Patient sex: F
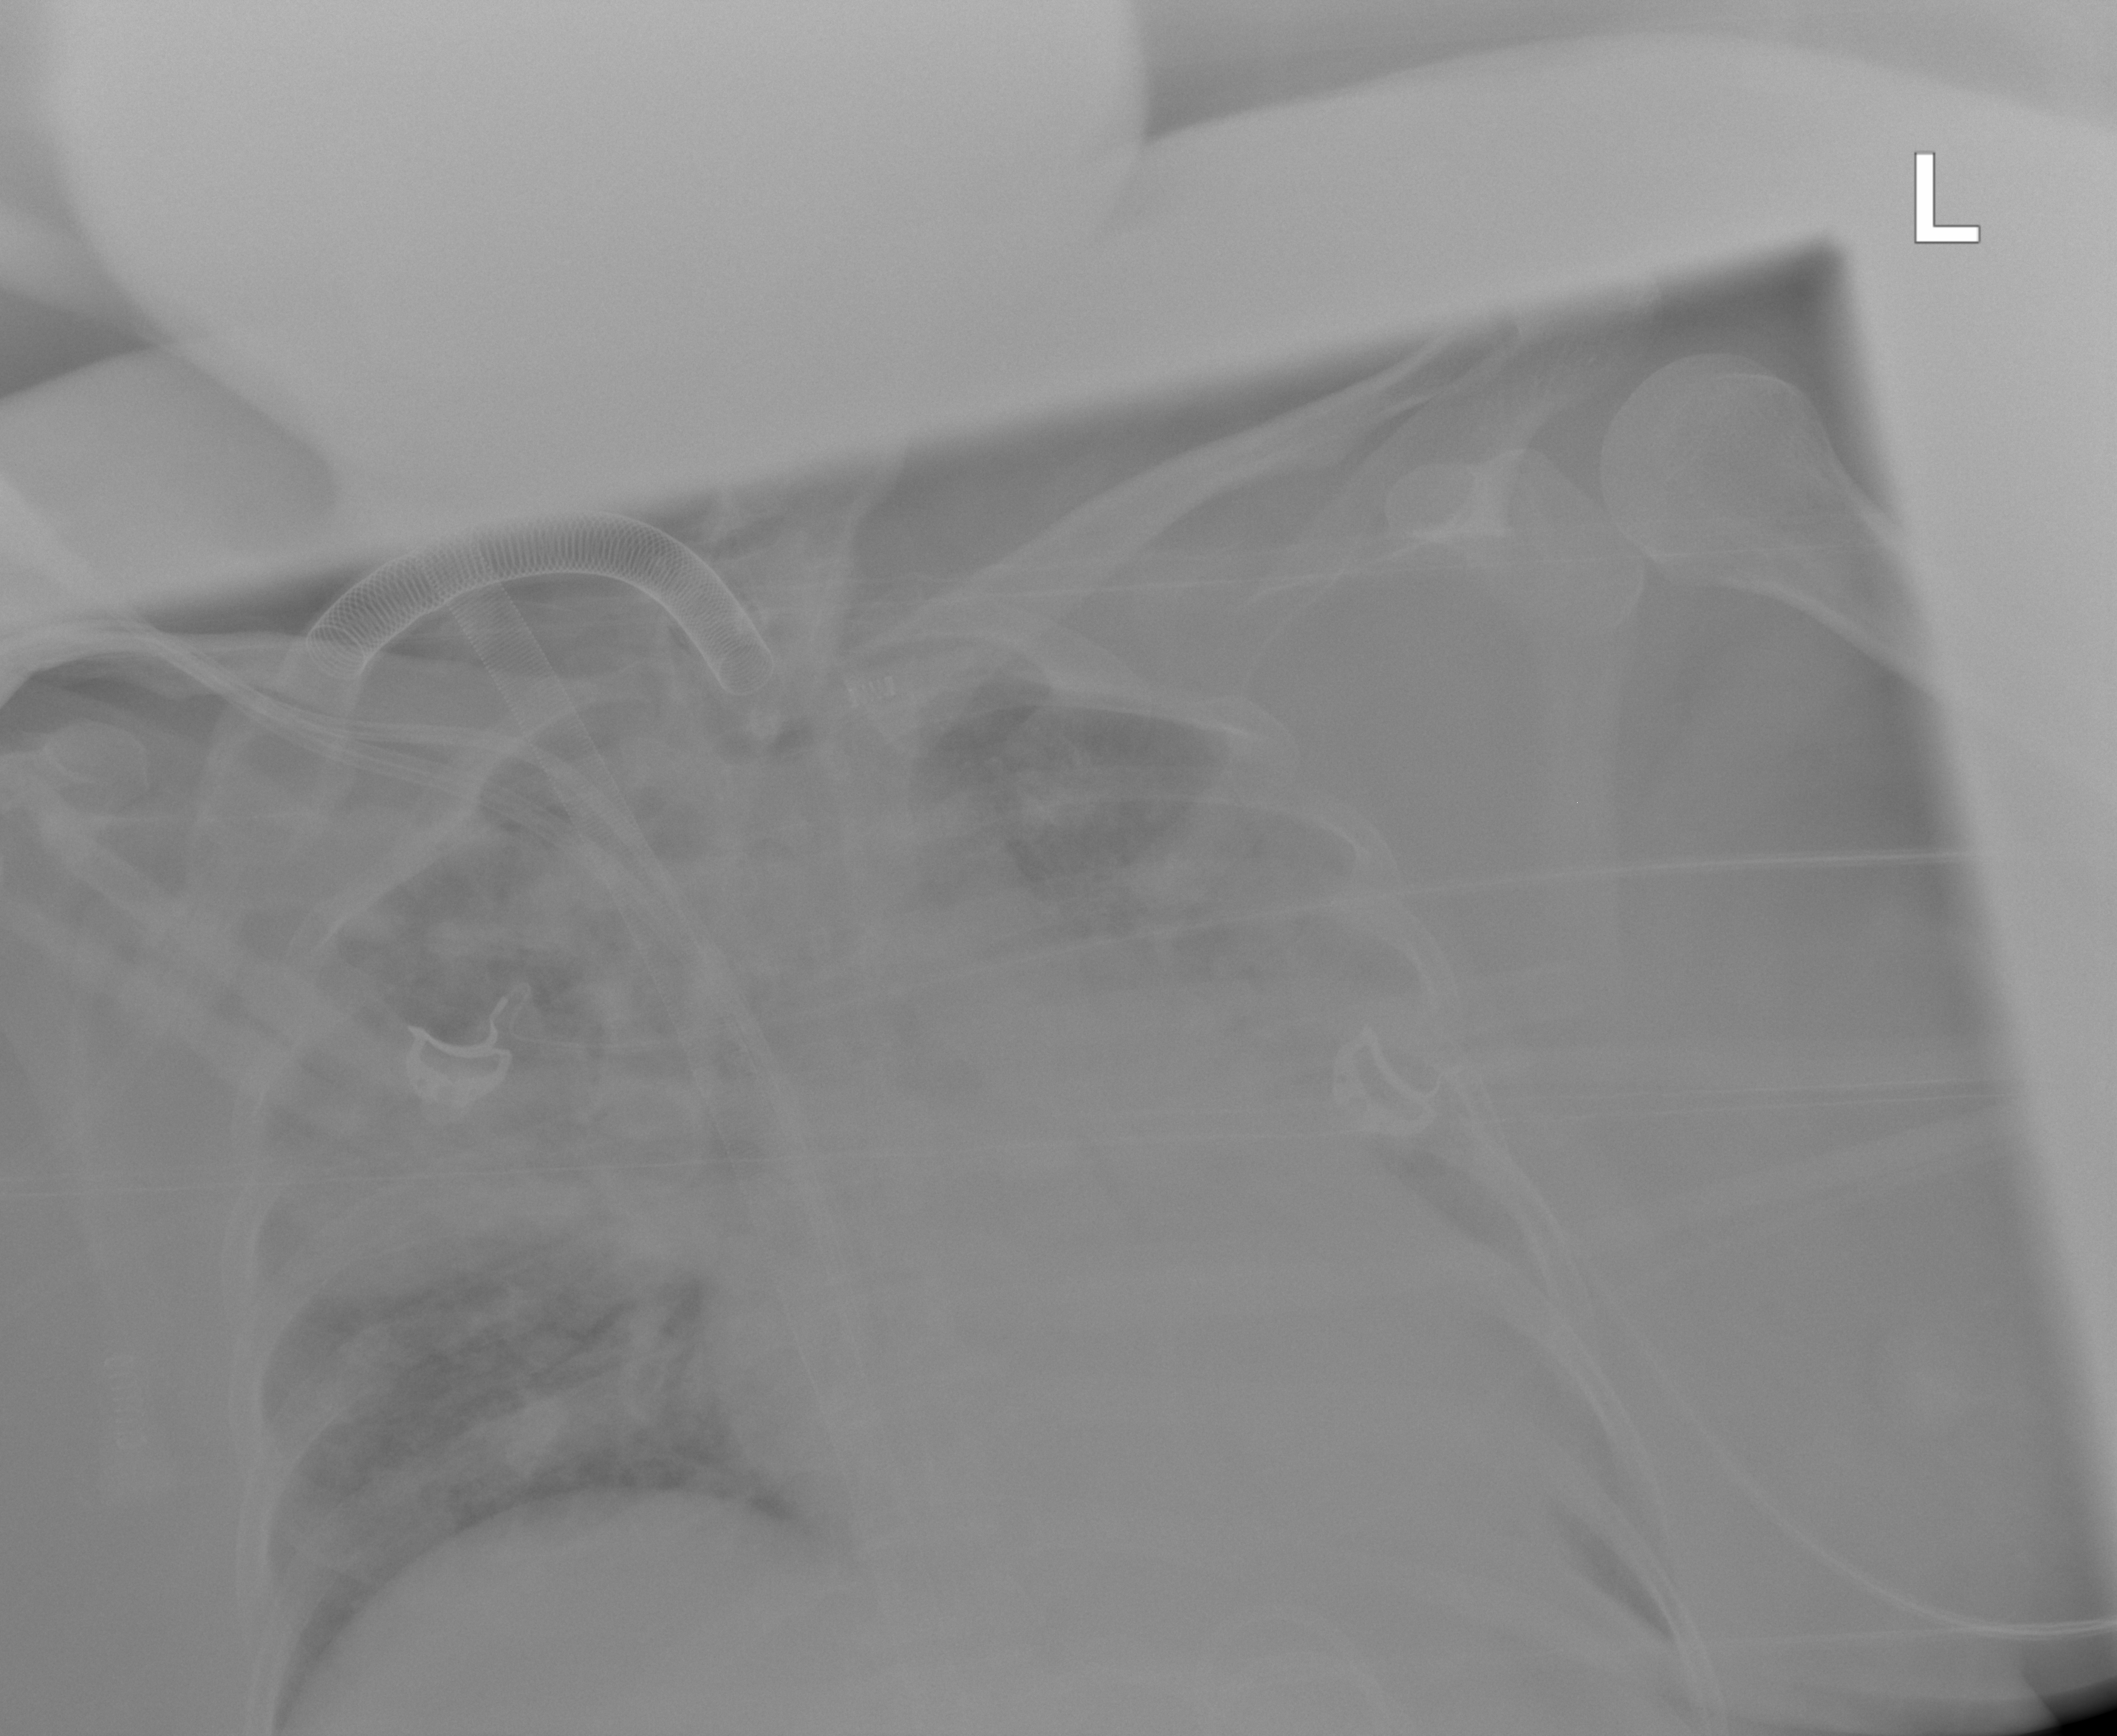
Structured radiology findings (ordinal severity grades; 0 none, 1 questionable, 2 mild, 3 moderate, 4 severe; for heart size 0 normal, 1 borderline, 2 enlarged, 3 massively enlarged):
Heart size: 2
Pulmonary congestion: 1
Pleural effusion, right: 0
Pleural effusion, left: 0
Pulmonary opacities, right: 3
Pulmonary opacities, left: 3
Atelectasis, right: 3
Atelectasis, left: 4